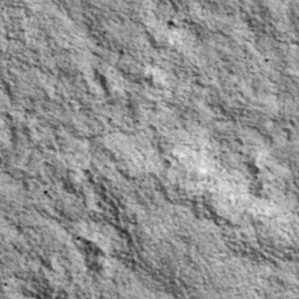
Label: non_frost